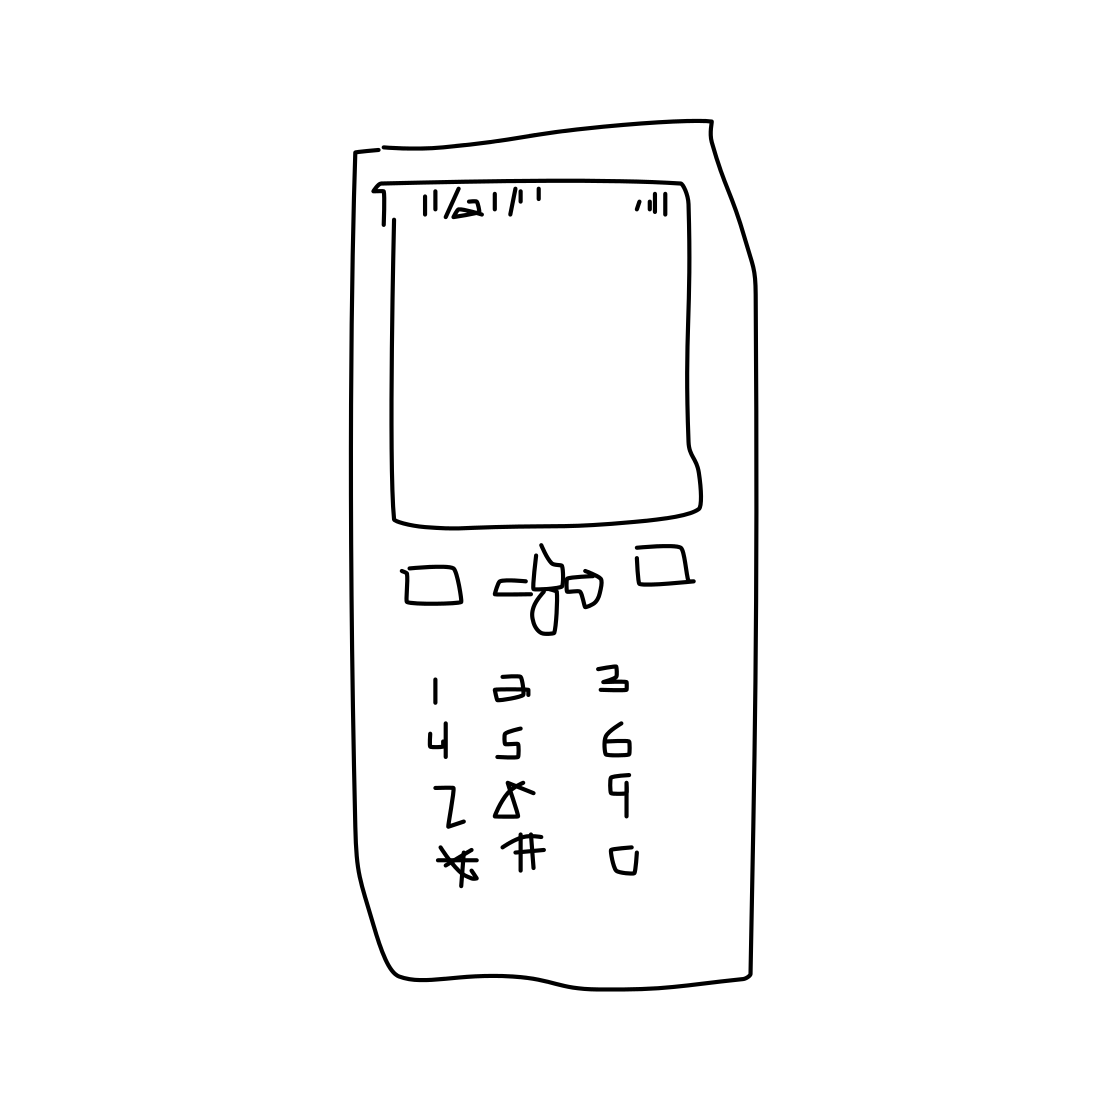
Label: cell phone